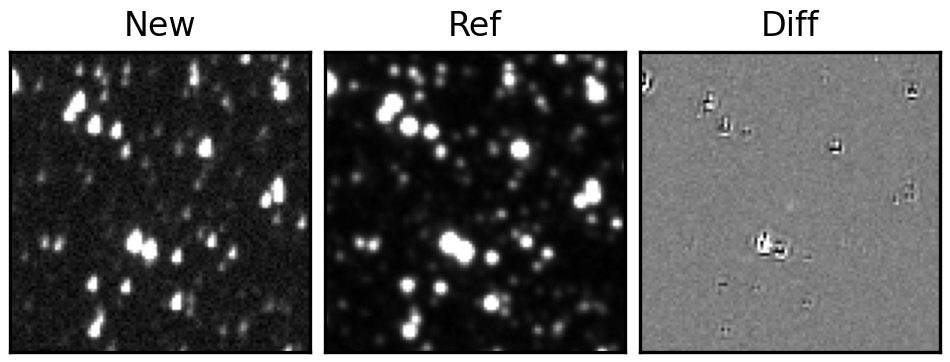
Label: real